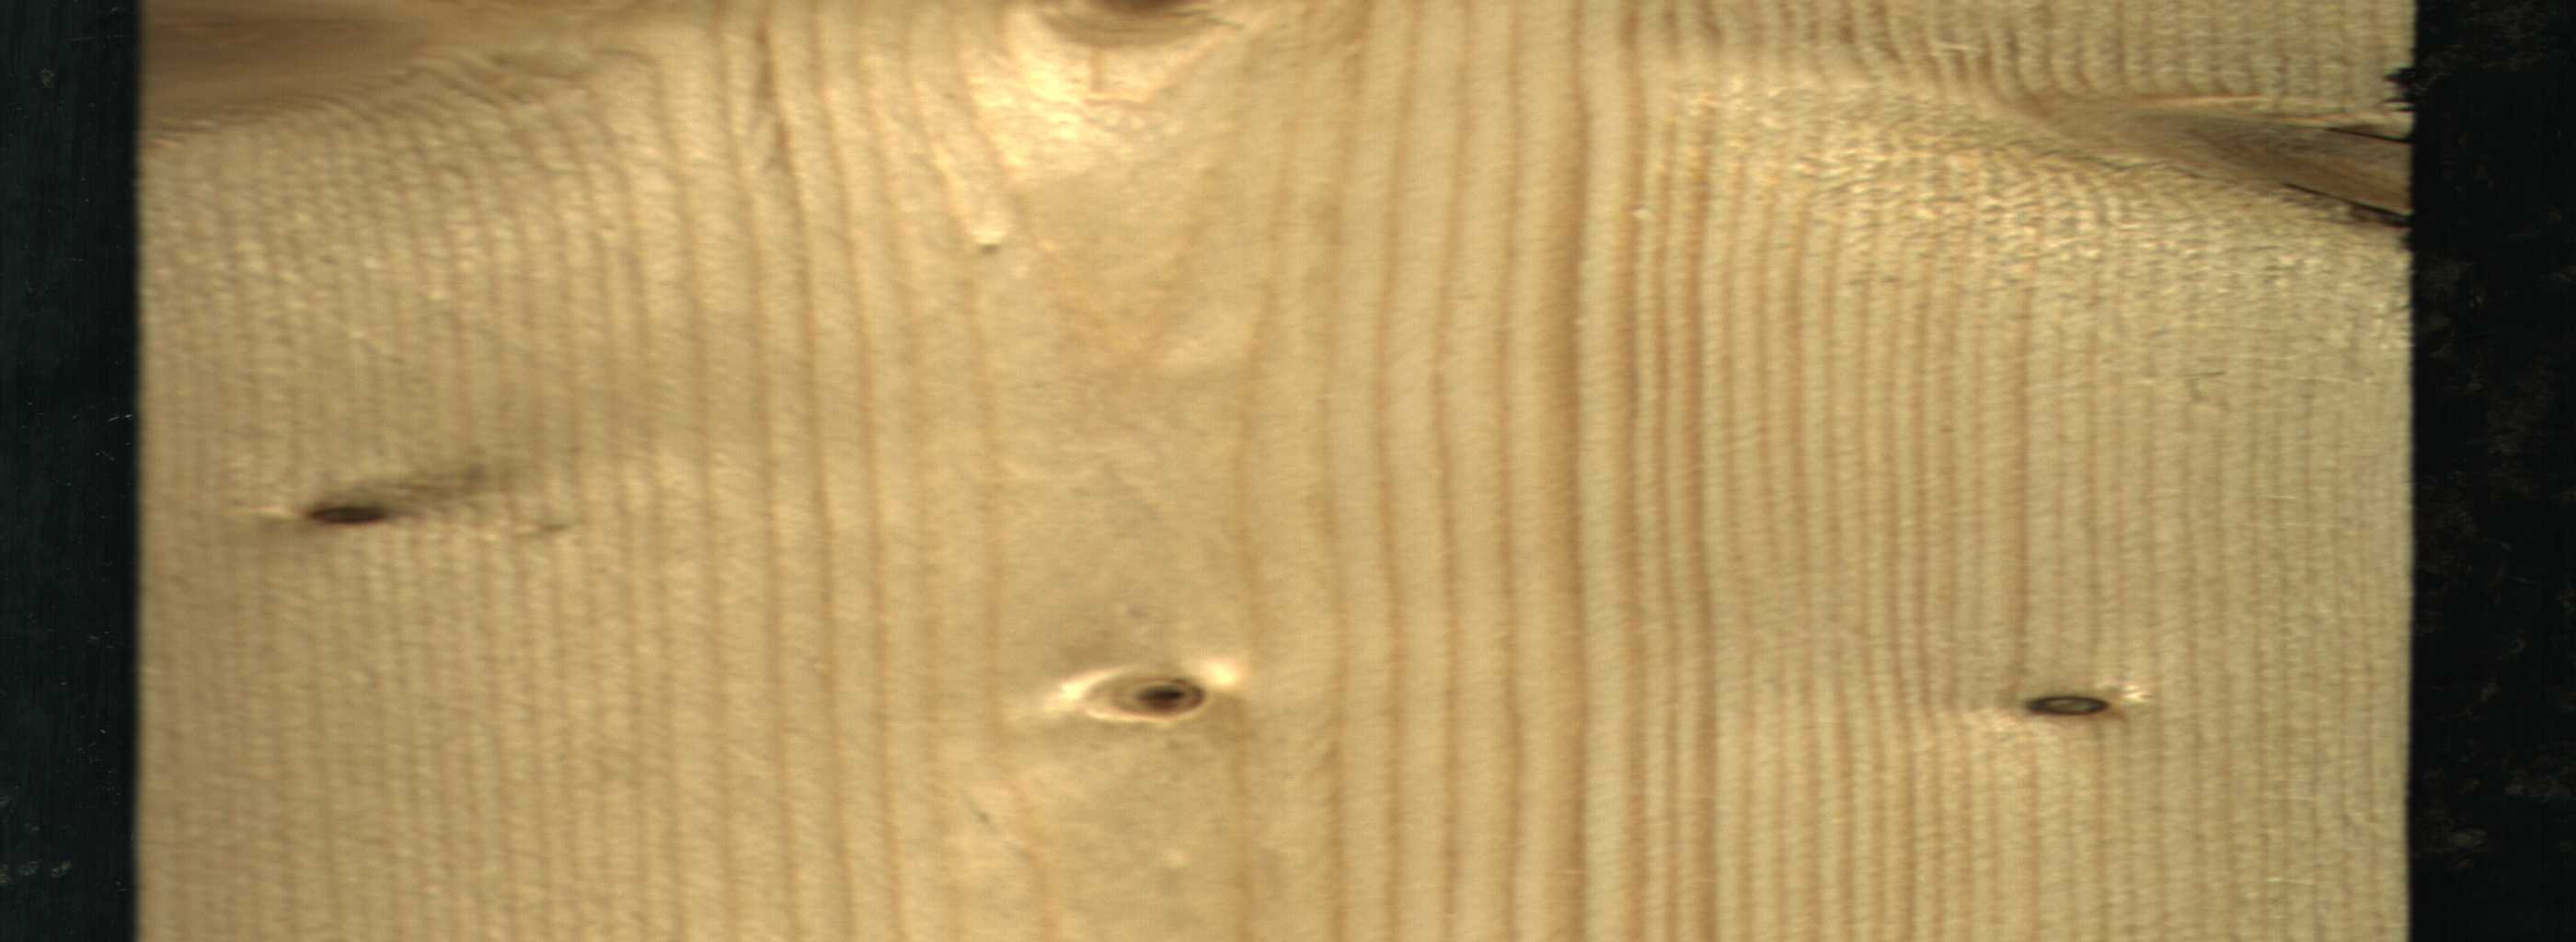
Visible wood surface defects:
Dead_Knot
Dead_Knot
Dead_Knot
Live_Knot
Live_Knot
Live_Knot